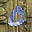
Label: 0